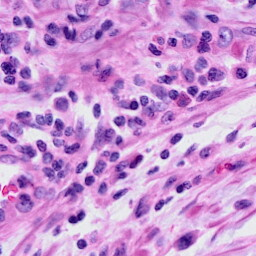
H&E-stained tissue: Cervix